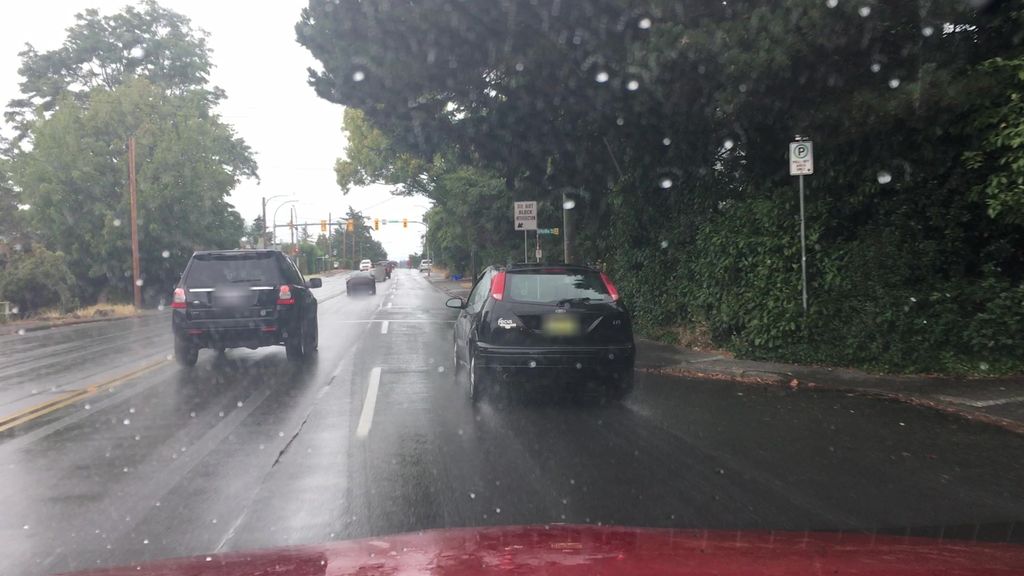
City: victoria